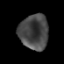
Tissue: prostate
Cell type: Epithelial cells
Senescence score: 0.3285
Nuclear area (px): 998
Mean DAPI intensity: 70.92